Question: I have a database with a lot of columns with different values.

Is it possible to add the sum of all the columns into one column single column? So 200+ columns will become one column
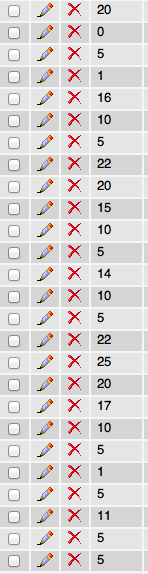
Answer: If I see it correctly this is a table and no database and than this are rows and not coloumns.
So if the screenshot you posted is everything you have, it is simply:
'''
SELECT SUM(<ColoumnTitle>) As <newColoumnTitle>
FROM <TableName>;
'''
If this is not the only table, I need more information.